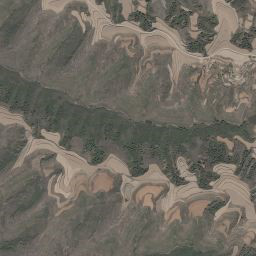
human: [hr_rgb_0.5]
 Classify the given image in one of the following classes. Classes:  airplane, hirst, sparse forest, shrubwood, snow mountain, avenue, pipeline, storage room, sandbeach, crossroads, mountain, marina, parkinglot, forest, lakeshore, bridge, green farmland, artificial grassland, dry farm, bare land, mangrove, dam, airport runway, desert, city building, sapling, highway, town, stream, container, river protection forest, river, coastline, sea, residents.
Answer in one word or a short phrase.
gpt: mountain